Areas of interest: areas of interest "Commercial service"
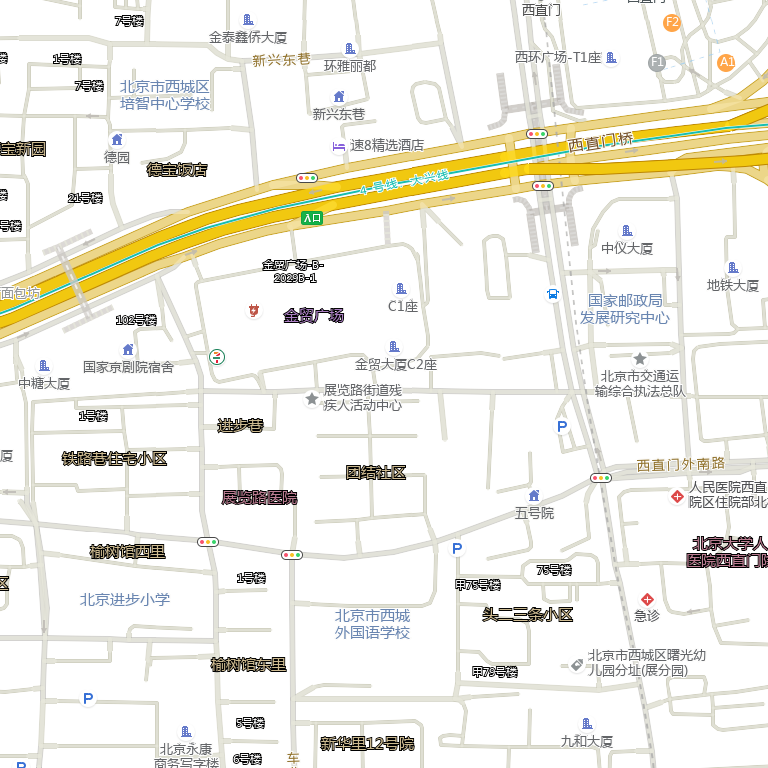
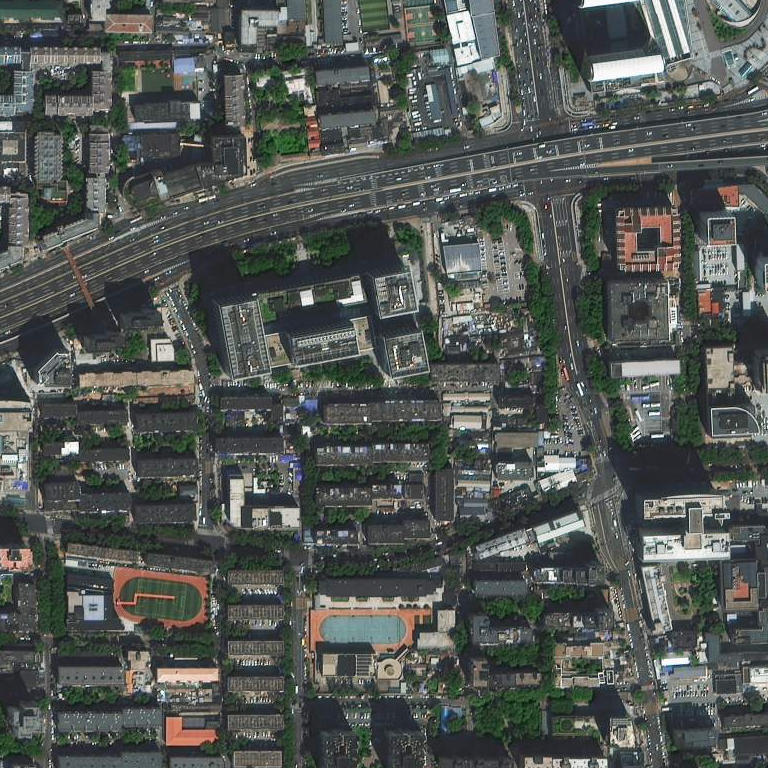